Here is the time-frequency (STFT) view of a rotor kit's vibration measurement. Diagnose the rotating machine from this image, choosing from: normal, misalignment, unbalance, looseness.
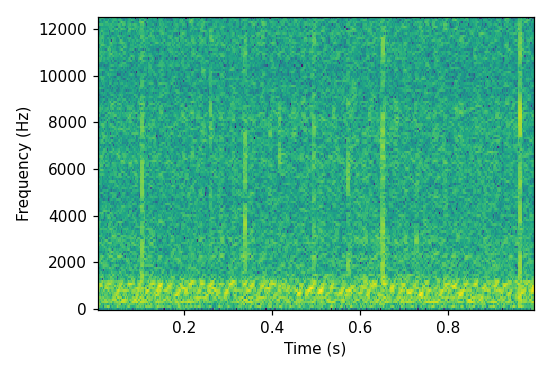
Answer: unbalance